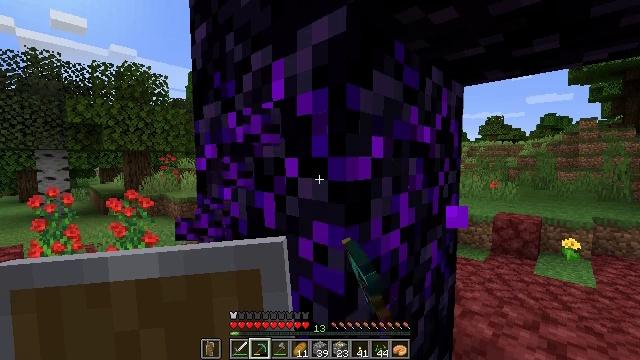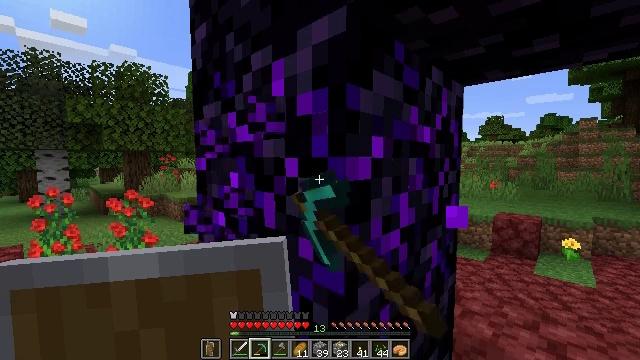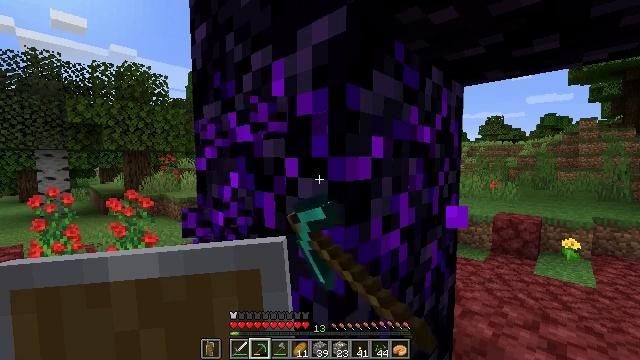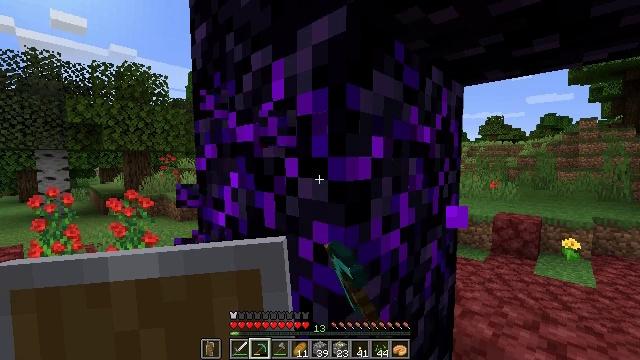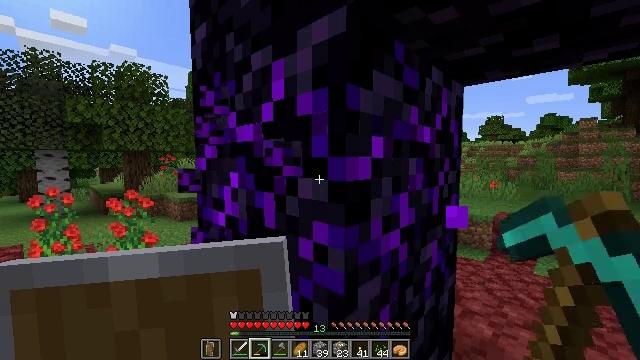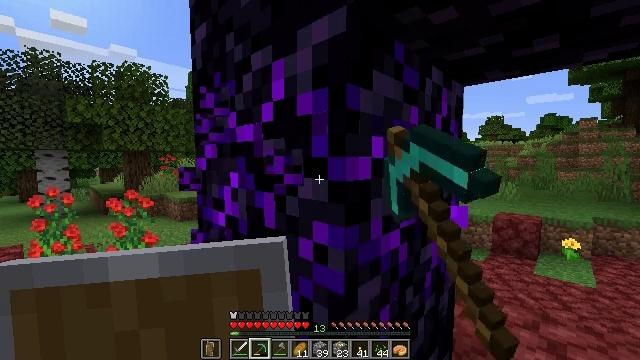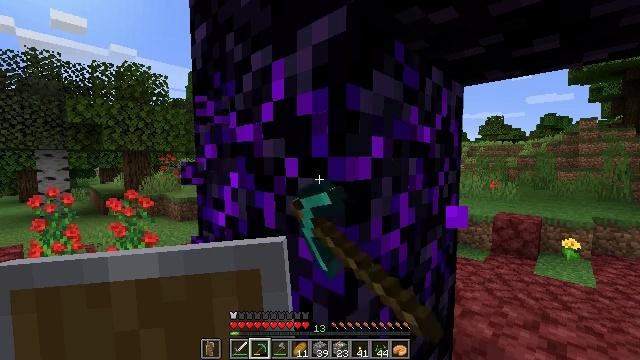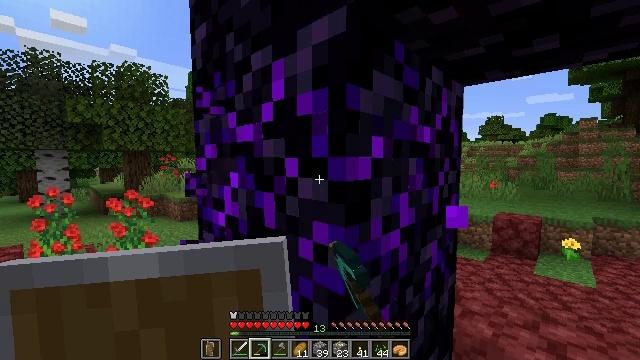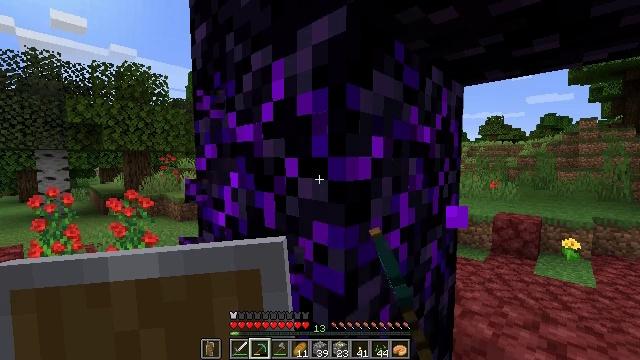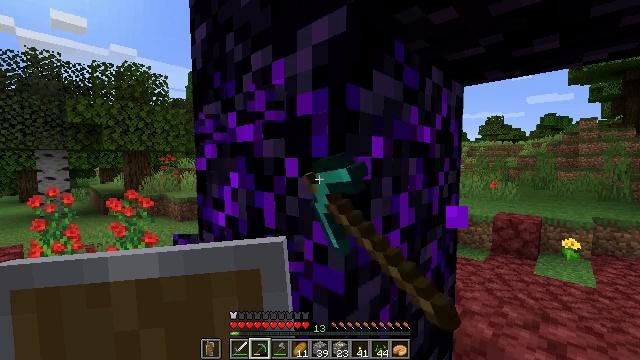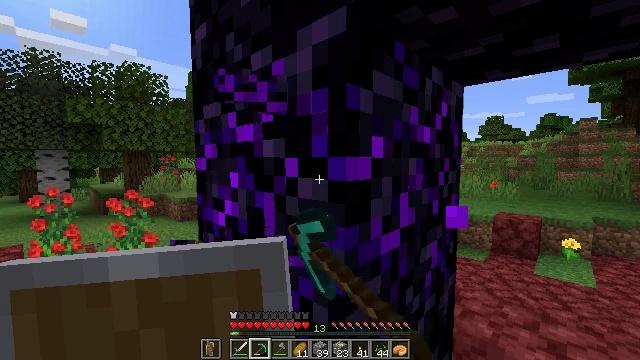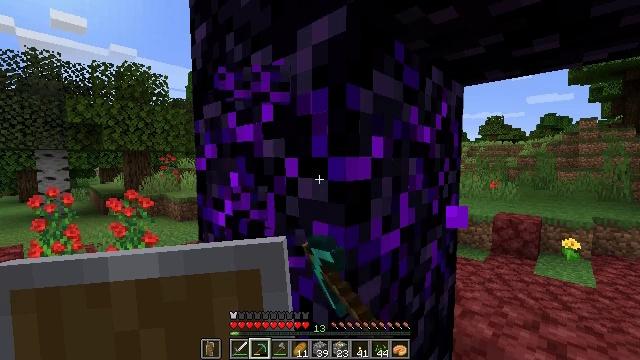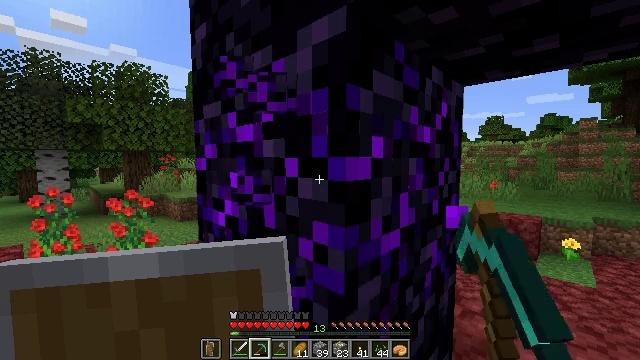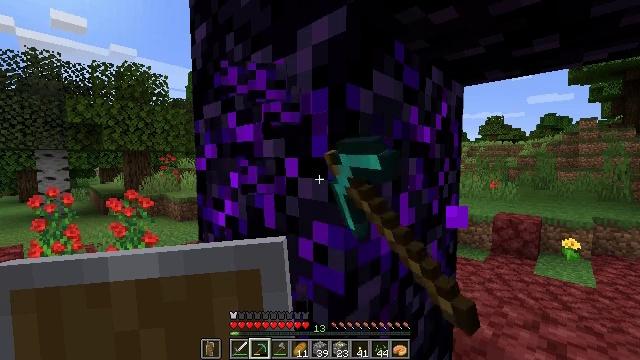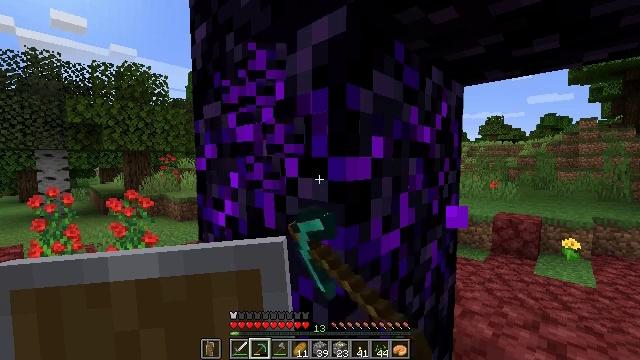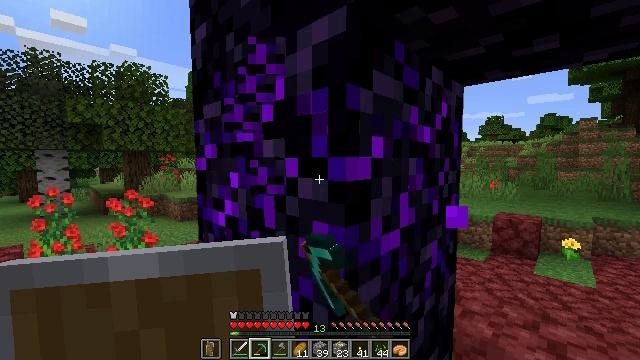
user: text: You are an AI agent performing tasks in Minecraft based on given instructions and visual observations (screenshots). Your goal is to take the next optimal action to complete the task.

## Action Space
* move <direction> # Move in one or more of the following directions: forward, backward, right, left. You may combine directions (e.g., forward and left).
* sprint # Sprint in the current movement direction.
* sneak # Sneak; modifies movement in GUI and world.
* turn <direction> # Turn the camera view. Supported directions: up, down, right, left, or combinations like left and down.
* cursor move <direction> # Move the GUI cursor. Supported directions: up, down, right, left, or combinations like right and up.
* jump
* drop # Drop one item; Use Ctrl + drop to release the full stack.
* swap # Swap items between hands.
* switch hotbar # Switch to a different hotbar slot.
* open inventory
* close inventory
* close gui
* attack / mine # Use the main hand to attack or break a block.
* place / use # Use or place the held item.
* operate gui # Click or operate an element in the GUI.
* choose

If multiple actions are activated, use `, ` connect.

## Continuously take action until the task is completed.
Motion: motion action
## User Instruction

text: Use a pickaxe to gather crying obsidian.
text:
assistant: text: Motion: attack / mine
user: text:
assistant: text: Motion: attack / mine
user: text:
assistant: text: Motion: attack / mine
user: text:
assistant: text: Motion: attack / mine
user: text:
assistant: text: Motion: attack / mine
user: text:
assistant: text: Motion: attack / mine
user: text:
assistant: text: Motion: attack / mine
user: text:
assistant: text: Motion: attack / mine
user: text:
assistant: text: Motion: attack / mine
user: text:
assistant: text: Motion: attack / mine
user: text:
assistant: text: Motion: attack / mine
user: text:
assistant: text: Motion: attack / mine
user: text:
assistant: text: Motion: attack / mine
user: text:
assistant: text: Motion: attack / mine
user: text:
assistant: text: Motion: attack / mine
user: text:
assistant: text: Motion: attack / mine
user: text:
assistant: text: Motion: attack / mine
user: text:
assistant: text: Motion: attack / mine
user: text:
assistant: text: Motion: attack / mine
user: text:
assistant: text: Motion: attack / mine
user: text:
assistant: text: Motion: attack / mine
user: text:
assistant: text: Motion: attack / mine
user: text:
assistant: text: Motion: attack / mine
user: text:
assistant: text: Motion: attack / mine
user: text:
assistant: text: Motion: attack / mine
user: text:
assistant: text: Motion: attack / mine
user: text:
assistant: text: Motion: attack / mine
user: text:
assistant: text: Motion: attack / mine
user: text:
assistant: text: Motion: attack / mine
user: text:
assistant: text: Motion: attack / mine